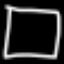
Label: square